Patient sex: M
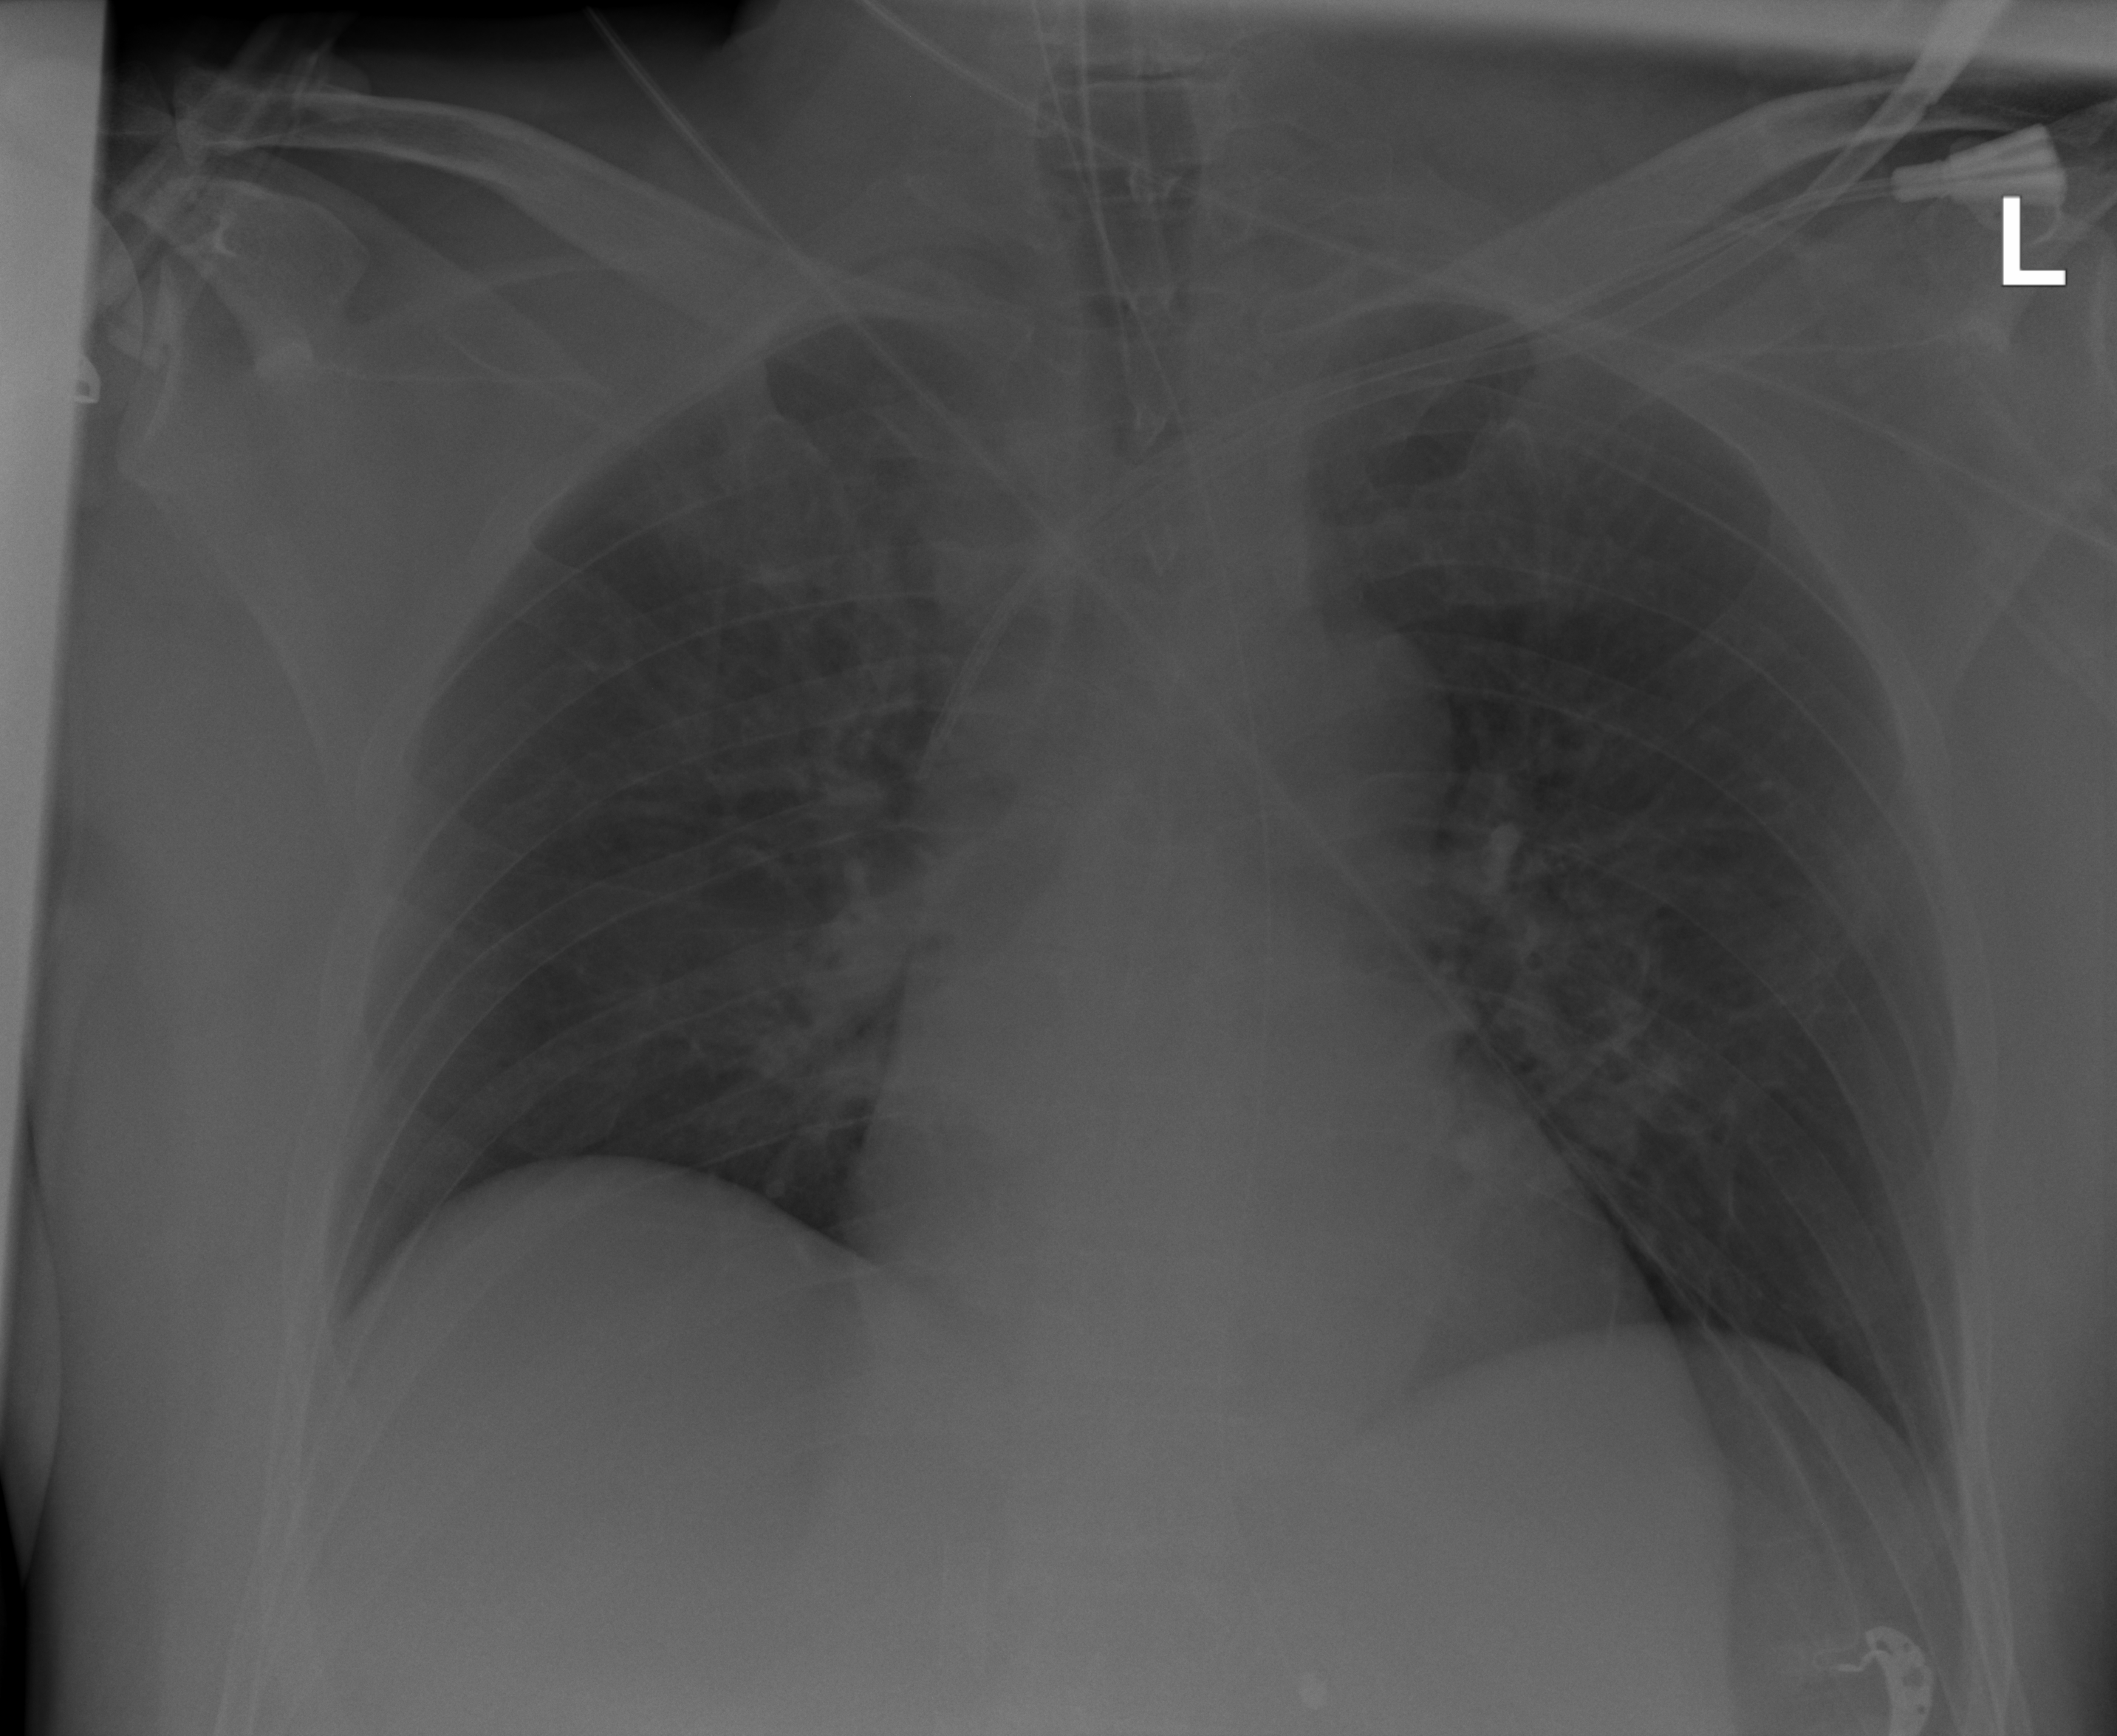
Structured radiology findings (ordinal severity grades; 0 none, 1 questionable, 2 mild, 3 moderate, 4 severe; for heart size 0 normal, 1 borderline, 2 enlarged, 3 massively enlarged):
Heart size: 0
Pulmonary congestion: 2
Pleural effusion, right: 0
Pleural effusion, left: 0
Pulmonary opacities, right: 2
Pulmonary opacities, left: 2
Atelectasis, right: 0
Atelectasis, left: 0